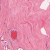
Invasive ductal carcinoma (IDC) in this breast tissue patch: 0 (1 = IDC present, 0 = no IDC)